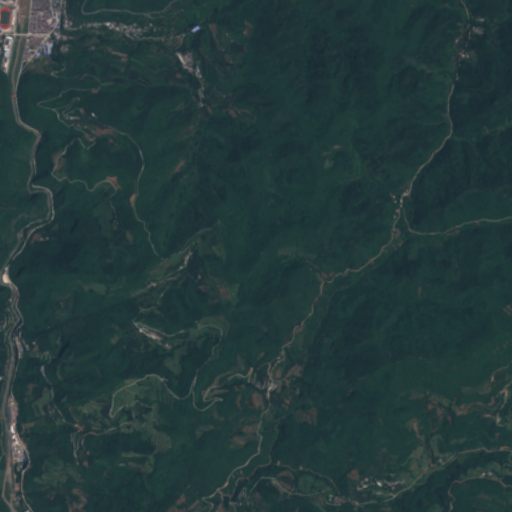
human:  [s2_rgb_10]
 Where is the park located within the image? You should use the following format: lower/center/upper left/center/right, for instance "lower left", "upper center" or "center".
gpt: The park is located in the upper left of the image.
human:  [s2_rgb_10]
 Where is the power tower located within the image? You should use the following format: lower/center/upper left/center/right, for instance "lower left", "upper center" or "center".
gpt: The power tower is located in the upper left of the image.
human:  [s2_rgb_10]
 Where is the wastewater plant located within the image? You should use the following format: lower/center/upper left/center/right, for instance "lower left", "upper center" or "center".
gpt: The wastewater plant is located in the upper left of the image.
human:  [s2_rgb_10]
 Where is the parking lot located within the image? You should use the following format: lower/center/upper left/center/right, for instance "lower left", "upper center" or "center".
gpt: There is no parking lot in the image.